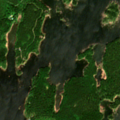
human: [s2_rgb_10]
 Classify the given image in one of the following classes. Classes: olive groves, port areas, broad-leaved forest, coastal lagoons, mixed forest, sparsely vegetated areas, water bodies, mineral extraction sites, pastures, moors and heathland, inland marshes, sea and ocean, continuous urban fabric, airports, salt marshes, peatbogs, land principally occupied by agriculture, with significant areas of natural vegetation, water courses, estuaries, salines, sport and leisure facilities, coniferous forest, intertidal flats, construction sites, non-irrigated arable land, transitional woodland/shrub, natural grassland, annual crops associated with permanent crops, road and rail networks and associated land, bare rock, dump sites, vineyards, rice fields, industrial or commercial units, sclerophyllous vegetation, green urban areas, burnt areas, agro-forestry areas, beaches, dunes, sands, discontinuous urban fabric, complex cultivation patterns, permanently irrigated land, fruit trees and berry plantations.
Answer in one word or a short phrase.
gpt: coniferous forest, mixed forest, sea and ocean